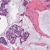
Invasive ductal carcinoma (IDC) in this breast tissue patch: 1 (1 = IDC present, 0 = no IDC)